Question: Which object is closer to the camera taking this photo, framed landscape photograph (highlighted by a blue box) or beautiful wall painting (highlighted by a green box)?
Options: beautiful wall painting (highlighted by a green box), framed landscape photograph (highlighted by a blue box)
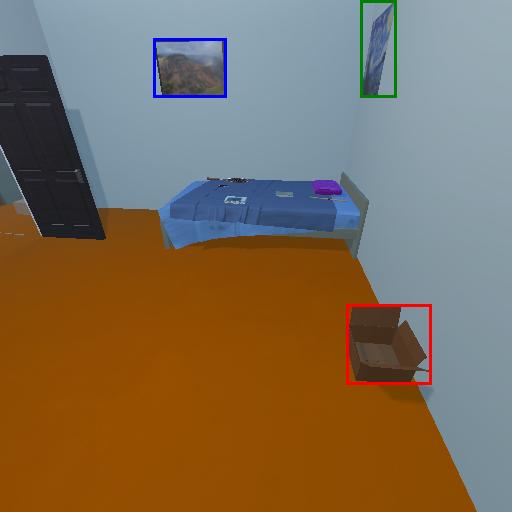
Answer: beautiful wall painting (highlighted by a green box)